Interaction volume radius: 5 \u00c5
Interaction volume height: 15 \u00c5
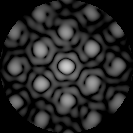
Disorder parameter: 0.3233